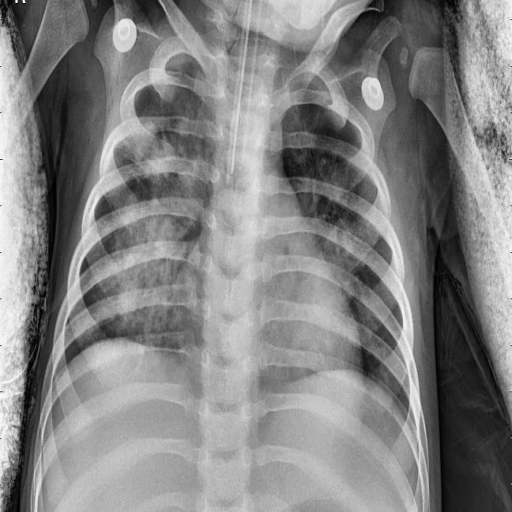
Finding: PNEUMONIA